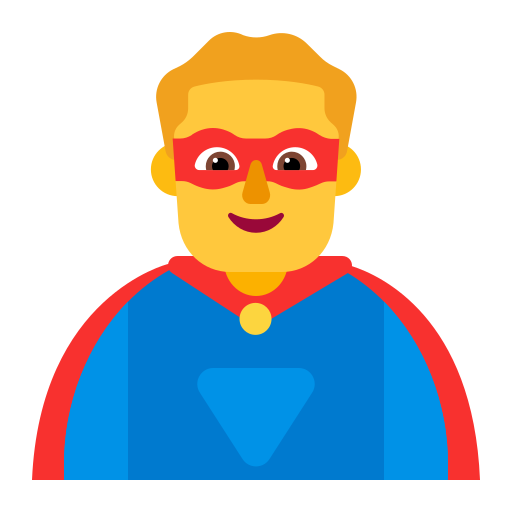
man superhero flat default